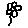
Label: flower